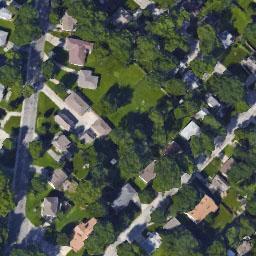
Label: medium_residential